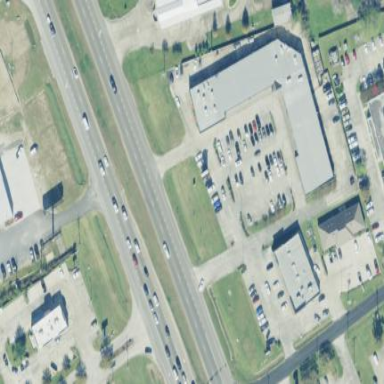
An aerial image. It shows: Retail building.